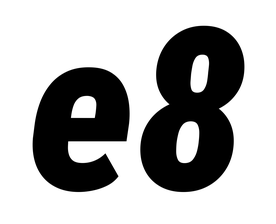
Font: Roboto-Italic_Condensed_Black_Italic